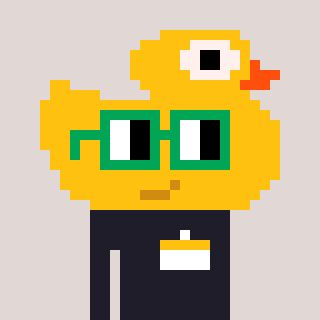
a pixel art character with square green glasses, a ducky-shaped head and a grayscale-colored body on a warm background